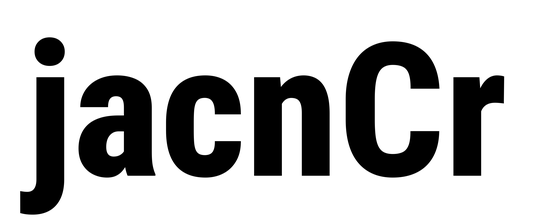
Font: Roboto_Condensed_ExtraBold